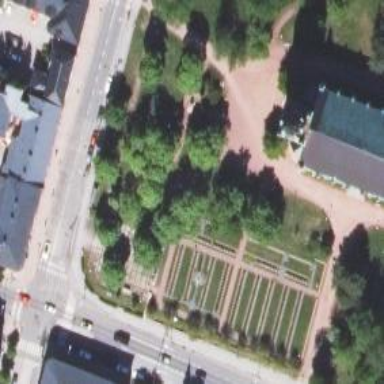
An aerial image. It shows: Footway.